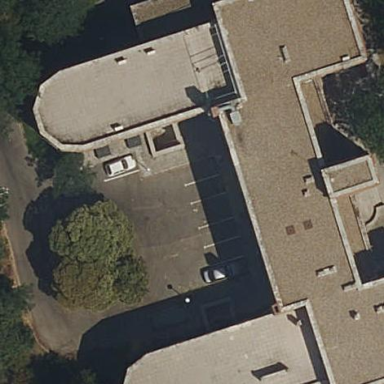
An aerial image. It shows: Dormitory building.